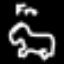
Label: frog